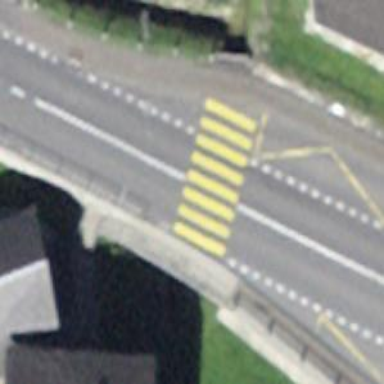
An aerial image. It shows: Zebra crossing on the road.